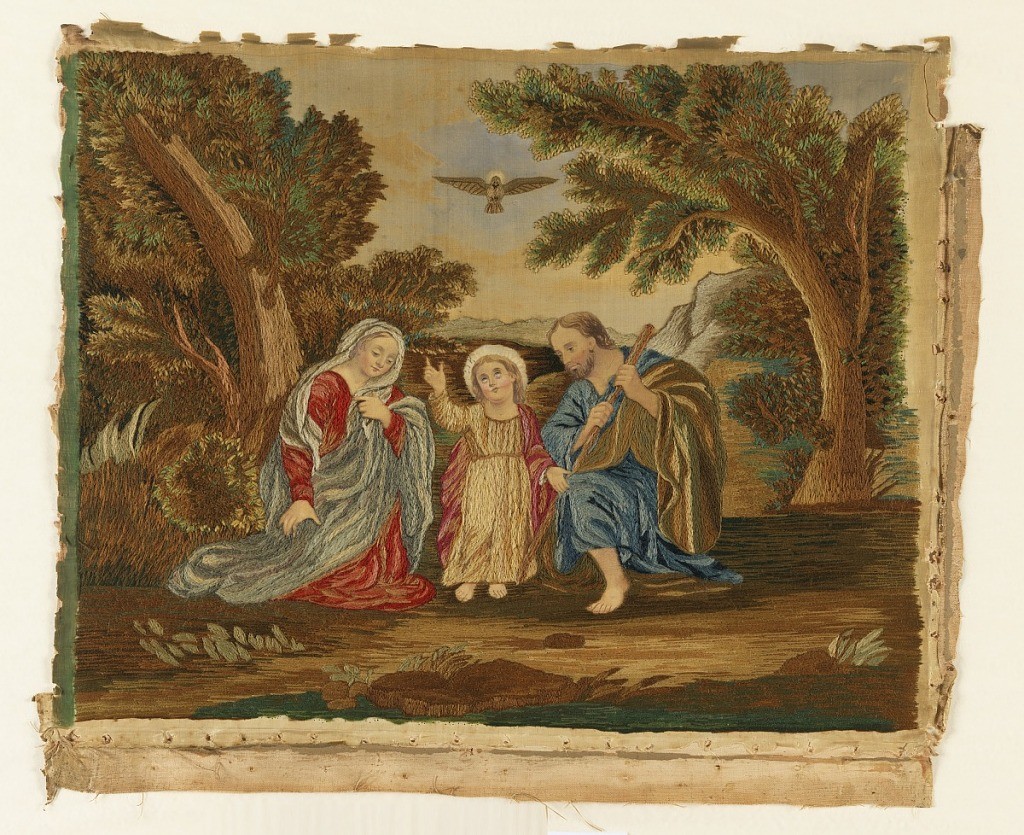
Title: Embroidered picture
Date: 1850–1900
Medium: wool, silk, and paint on silk Technique: split, stem, cross and couching on plain weave silk on plain weave linen. Uncounted stitches.
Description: The Holy Family (Mary, Jesus and Joseph) in a landscape with the Holy Spirit, personified as a dove, in the sky.  The silk fabric was placed on a plain weave linen fabric and the embroidery was done through both layers.